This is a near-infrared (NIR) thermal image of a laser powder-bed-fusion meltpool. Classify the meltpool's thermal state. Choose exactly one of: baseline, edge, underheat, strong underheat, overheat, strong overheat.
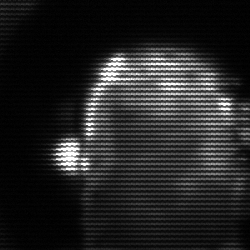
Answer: baseline